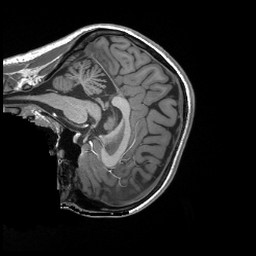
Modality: T1w
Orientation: sagittal
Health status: ill
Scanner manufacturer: siemens
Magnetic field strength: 3 T
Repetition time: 2.3 s
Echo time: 0.00243 s